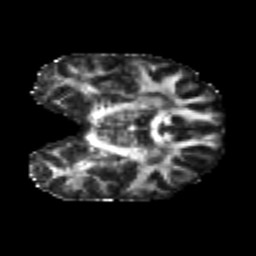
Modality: FA
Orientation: coronal
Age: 25
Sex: male
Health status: healthy
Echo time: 0.074 s